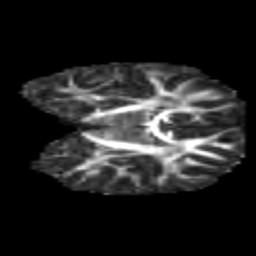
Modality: FA
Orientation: coronal
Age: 7
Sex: female
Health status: healthy